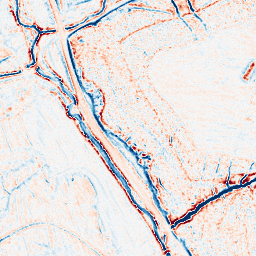
Category: edge_preserving
Decomposition family: bilateral
Decomposition parameters: d: 9
sigma_color: 100
sigma_space: 25
Upsampling method: bicubic
Upsampling parameters: scale: 8
Upsampling scale: 8